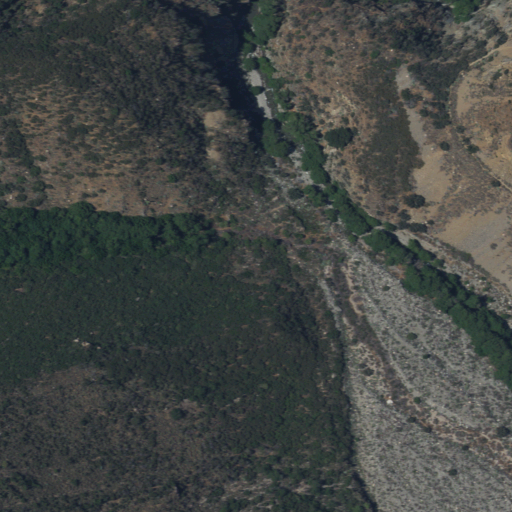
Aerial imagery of valley in California named Rattlesnake Canyon containing shrub, woody wetlands, and mixed forest